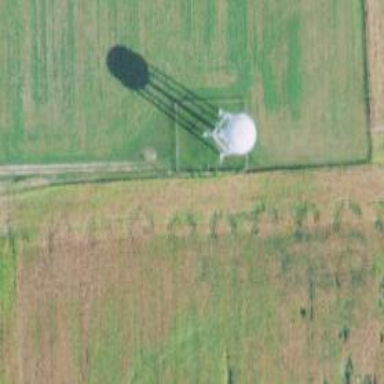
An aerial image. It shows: Water tower that is man-made.